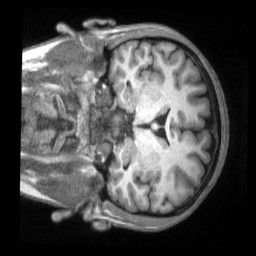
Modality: T1w
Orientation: coronal
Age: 21
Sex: female